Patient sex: M
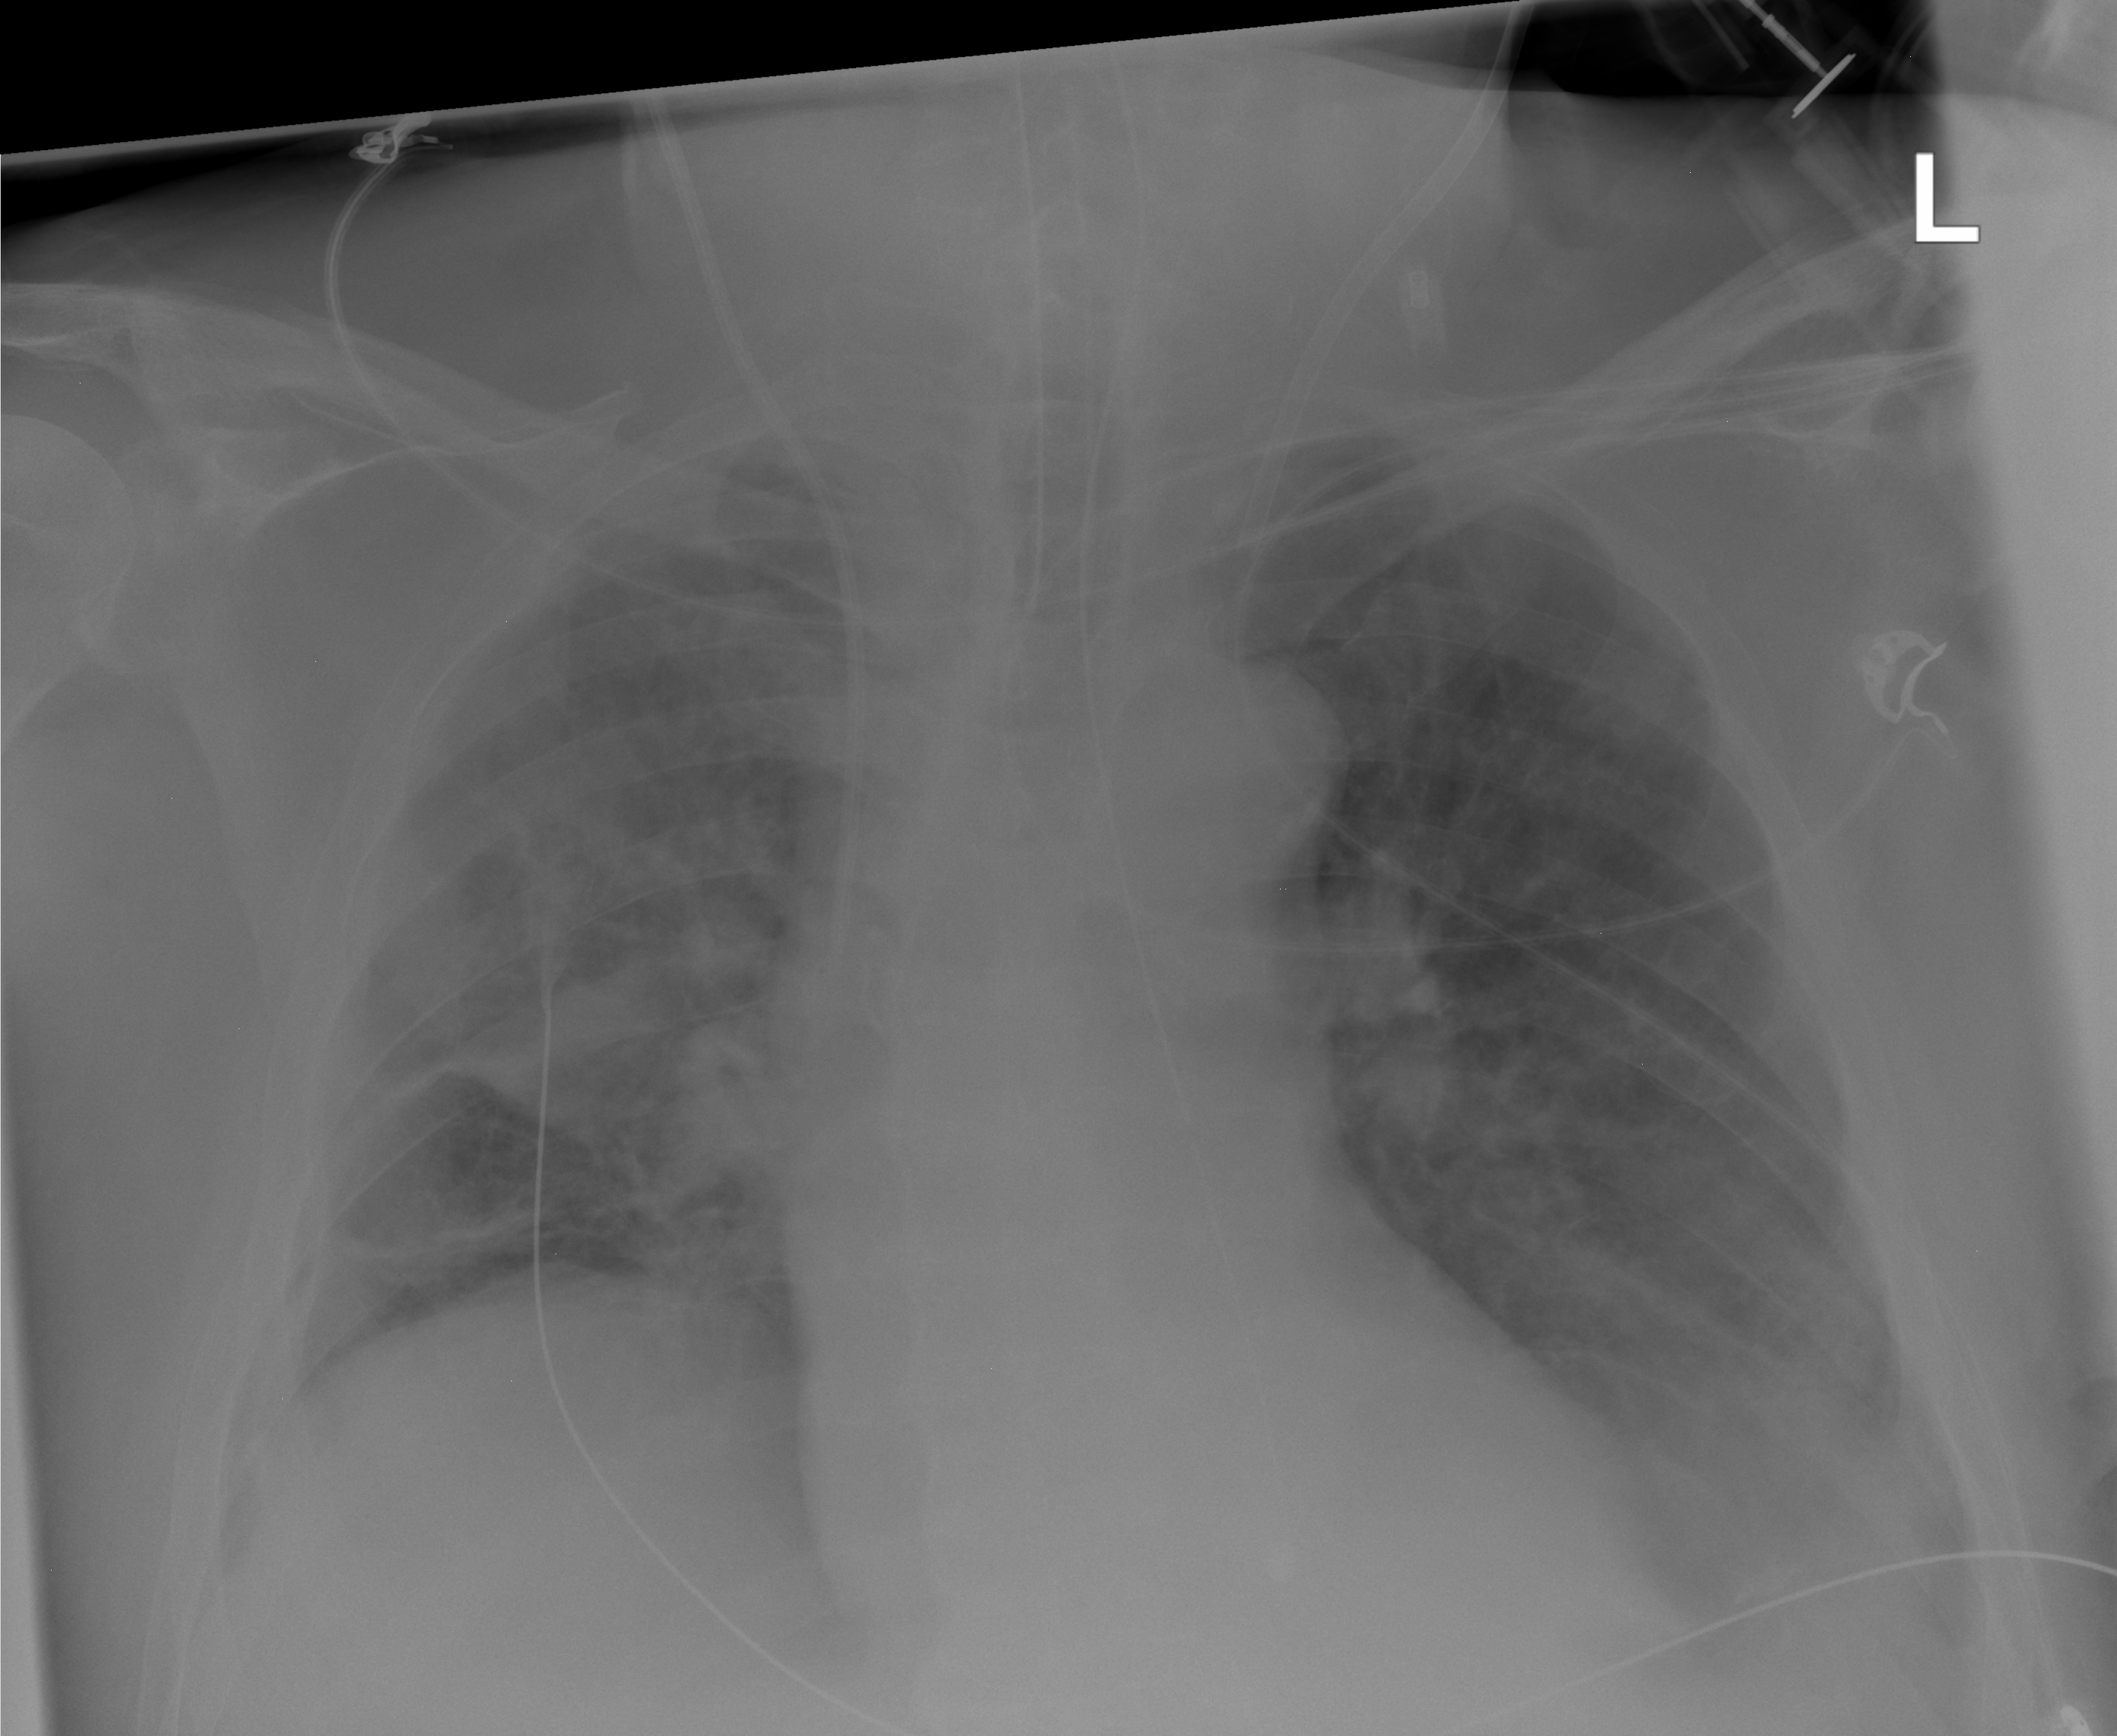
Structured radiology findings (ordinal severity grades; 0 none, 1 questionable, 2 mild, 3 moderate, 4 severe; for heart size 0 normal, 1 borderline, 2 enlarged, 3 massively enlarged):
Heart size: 0
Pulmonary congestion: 2
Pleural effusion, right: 2
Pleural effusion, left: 2
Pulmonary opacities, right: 3
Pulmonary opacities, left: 2
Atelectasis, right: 2
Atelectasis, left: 2